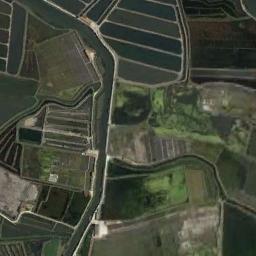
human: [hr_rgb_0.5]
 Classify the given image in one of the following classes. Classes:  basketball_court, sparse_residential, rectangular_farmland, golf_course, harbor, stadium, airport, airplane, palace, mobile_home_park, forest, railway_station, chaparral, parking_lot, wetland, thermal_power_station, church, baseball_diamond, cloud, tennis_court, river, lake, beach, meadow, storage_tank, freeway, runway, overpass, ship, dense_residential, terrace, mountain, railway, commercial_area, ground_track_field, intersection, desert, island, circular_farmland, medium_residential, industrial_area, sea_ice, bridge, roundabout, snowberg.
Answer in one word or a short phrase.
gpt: river